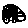
Label: car